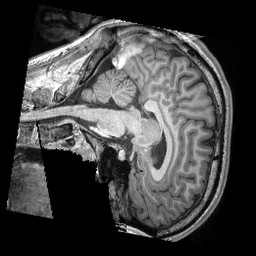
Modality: T1w
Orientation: sagittal
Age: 21
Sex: male
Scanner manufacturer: siemens
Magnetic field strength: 3 T
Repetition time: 2.3 s
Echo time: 0.00308 s